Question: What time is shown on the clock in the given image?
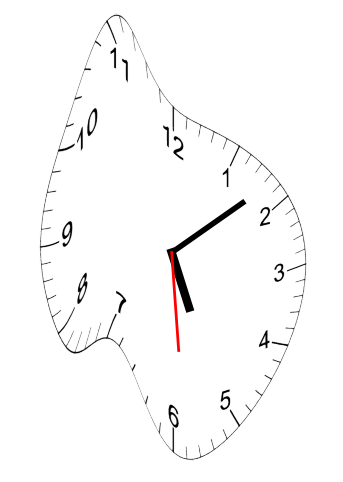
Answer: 05:08:29